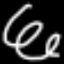
Label: squiggle